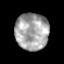
Tissue: prostate
Cell type: T cells
Senescence score: 0.2927
Nuclear area (px): 1195
Mean DAPI intensity: 167.086